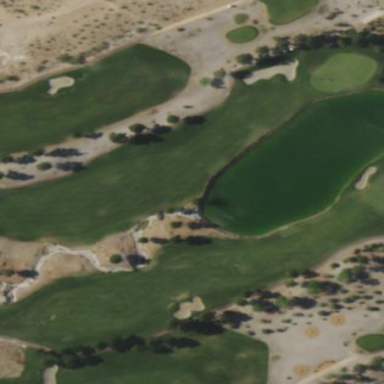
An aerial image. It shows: Area with grass used as rough in golf course.